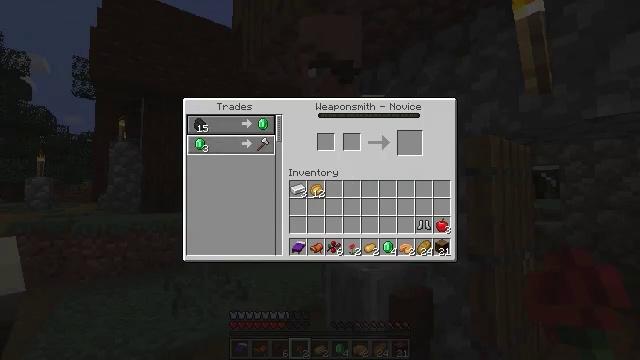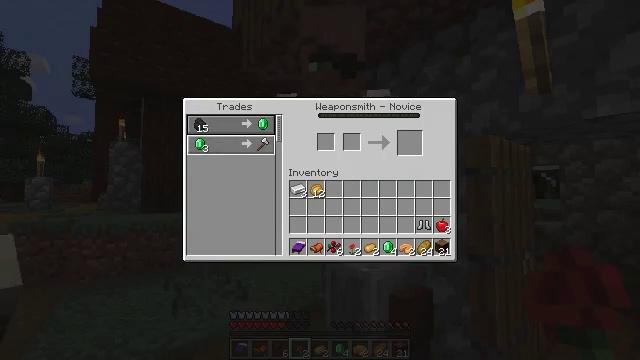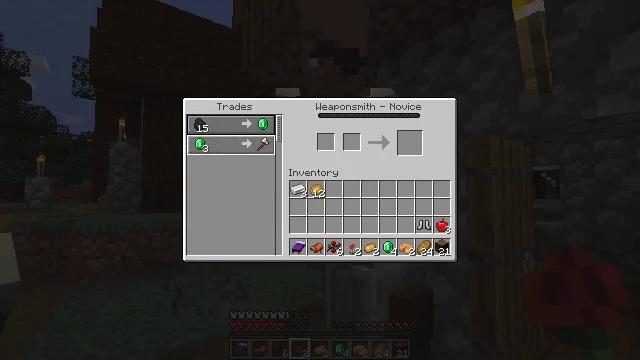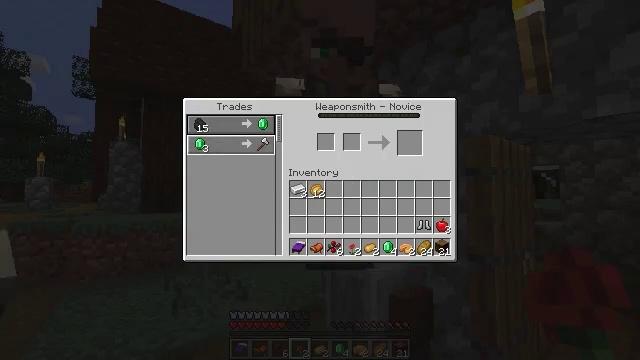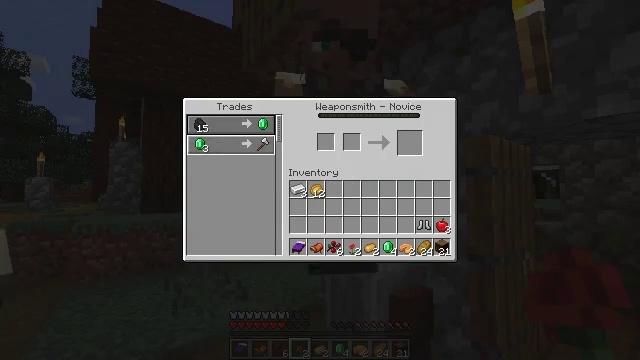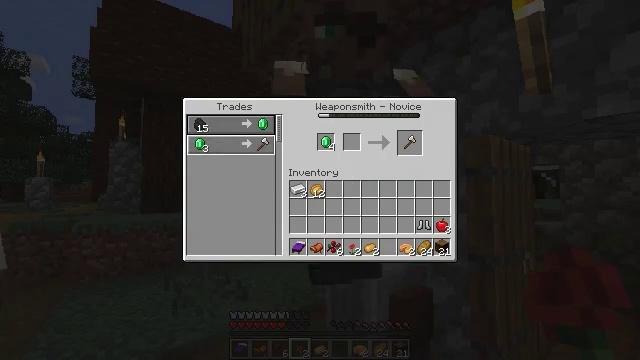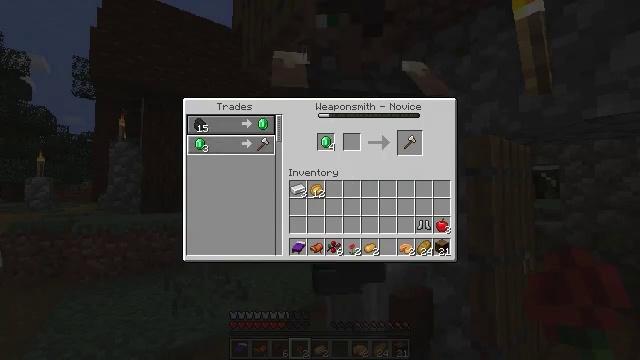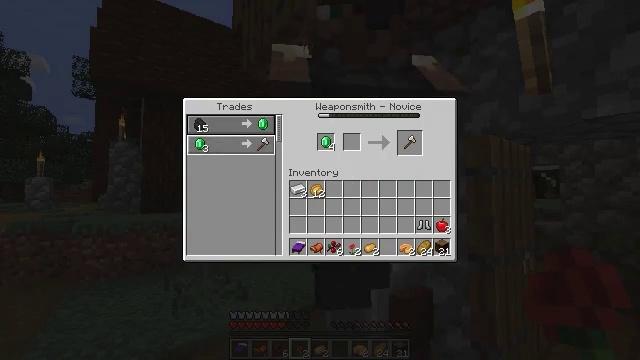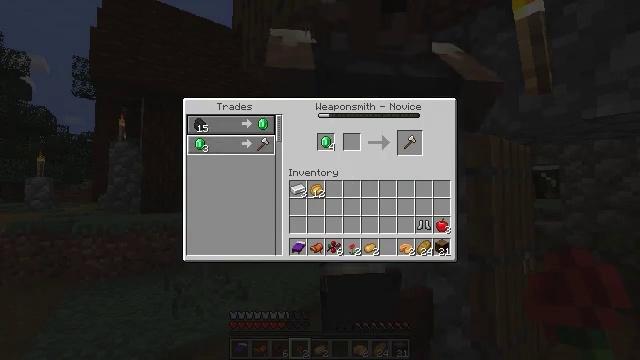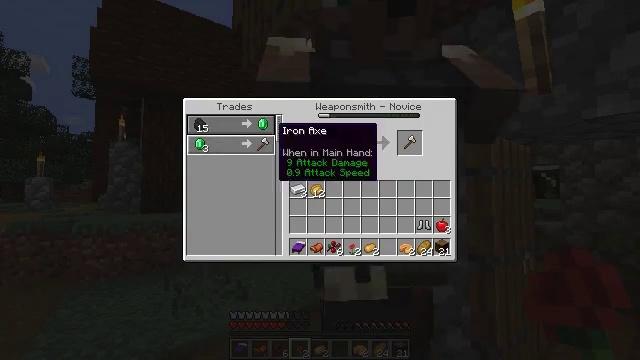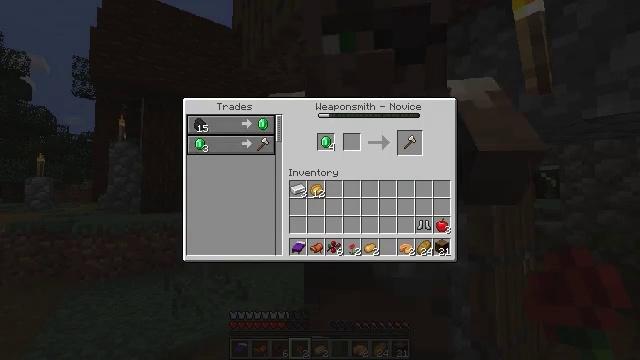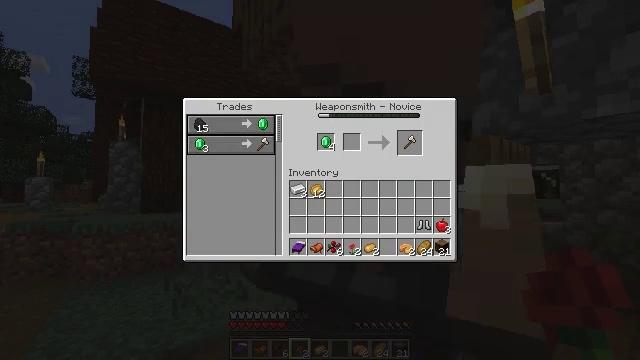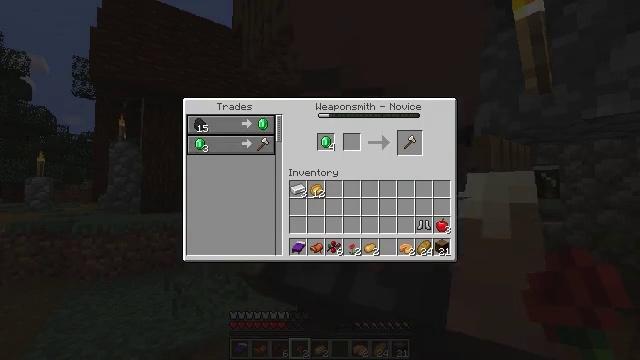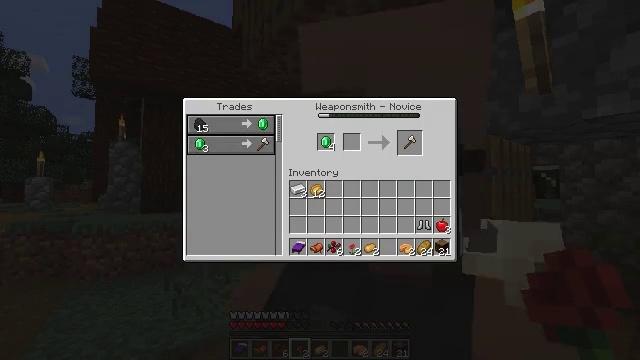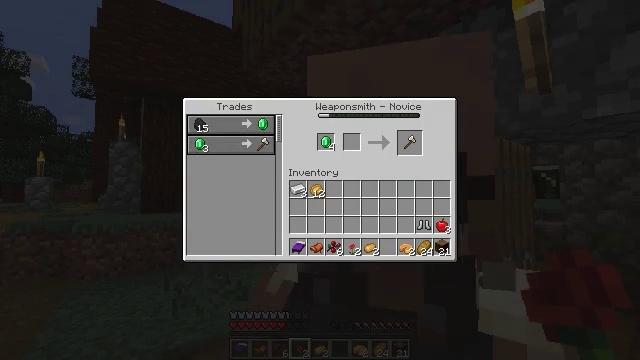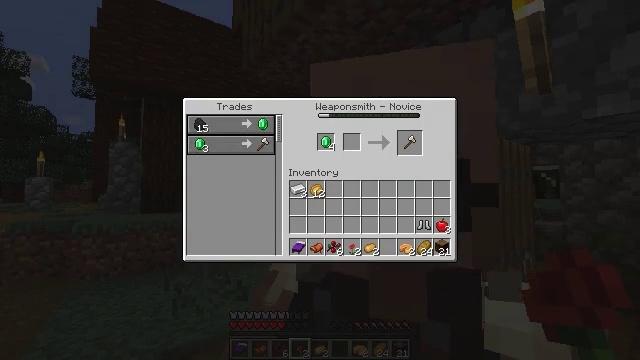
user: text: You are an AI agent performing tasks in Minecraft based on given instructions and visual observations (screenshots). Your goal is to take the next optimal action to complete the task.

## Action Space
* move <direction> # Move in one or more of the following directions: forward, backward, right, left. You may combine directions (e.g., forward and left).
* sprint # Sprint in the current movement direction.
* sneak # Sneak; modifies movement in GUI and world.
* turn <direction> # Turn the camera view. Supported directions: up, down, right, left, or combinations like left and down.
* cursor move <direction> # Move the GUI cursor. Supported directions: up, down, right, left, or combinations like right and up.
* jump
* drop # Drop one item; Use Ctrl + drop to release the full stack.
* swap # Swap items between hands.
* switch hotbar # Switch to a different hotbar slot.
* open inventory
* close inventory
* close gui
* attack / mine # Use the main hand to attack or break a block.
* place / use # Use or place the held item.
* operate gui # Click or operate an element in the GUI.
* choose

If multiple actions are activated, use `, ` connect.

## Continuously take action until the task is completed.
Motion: motion action
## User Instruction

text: craft item air
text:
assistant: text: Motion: no_op
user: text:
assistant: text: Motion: no_op
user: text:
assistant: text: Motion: no_op
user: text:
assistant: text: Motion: no_op
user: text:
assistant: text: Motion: operate gui
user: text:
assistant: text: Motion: operate gui
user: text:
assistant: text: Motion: no_op
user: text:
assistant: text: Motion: no_op
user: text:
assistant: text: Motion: cursor move right
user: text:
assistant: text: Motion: cursor move right
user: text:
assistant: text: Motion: cursor move right
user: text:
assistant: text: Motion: cursor move right
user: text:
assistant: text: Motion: cursor move right
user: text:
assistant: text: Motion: no_op
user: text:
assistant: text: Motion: no_op
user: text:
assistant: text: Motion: no_op
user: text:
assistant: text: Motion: cursor move right
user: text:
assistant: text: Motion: cursor move right
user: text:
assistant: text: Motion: sneak
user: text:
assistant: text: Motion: sneak
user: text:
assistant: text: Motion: sneak
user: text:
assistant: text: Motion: sneak
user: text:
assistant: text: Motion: sneak
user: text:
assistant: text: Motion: sneak
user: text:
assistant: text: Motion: sneak, operate gui
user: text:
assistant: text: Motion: sneak, operate gui
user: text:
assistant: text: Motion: sneak
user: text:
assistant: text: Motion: sneak
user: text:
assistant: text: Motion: sneak
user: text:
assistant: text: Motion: sneak